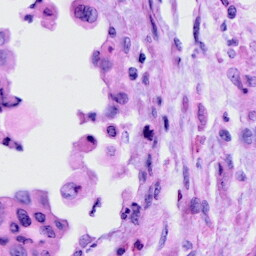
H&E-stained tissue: Cervix